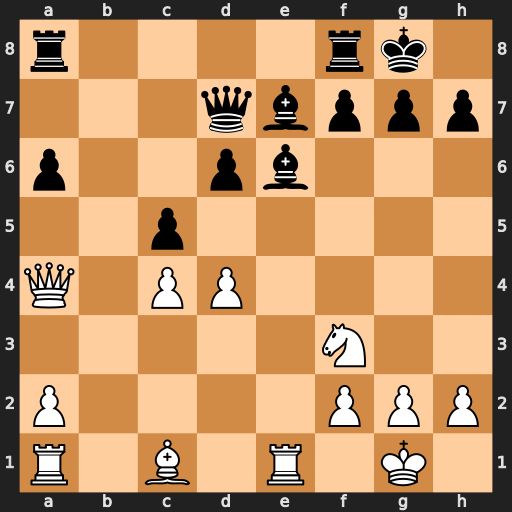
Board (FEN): r4rk1/3qbppp/p2pb3/2p5/Q1PP4/5N2/P4PPP/R1B1R1K1
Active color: w
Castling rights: -
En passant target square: -
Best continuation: Qxd7 Bxd7 Rxe7